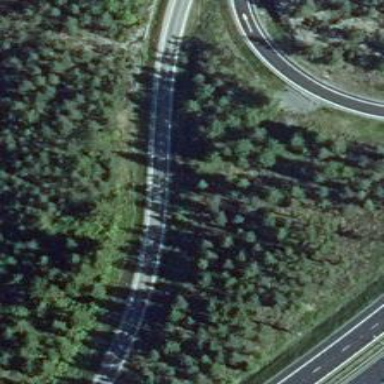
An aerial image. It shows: Motorway link on motorway.